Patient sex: F
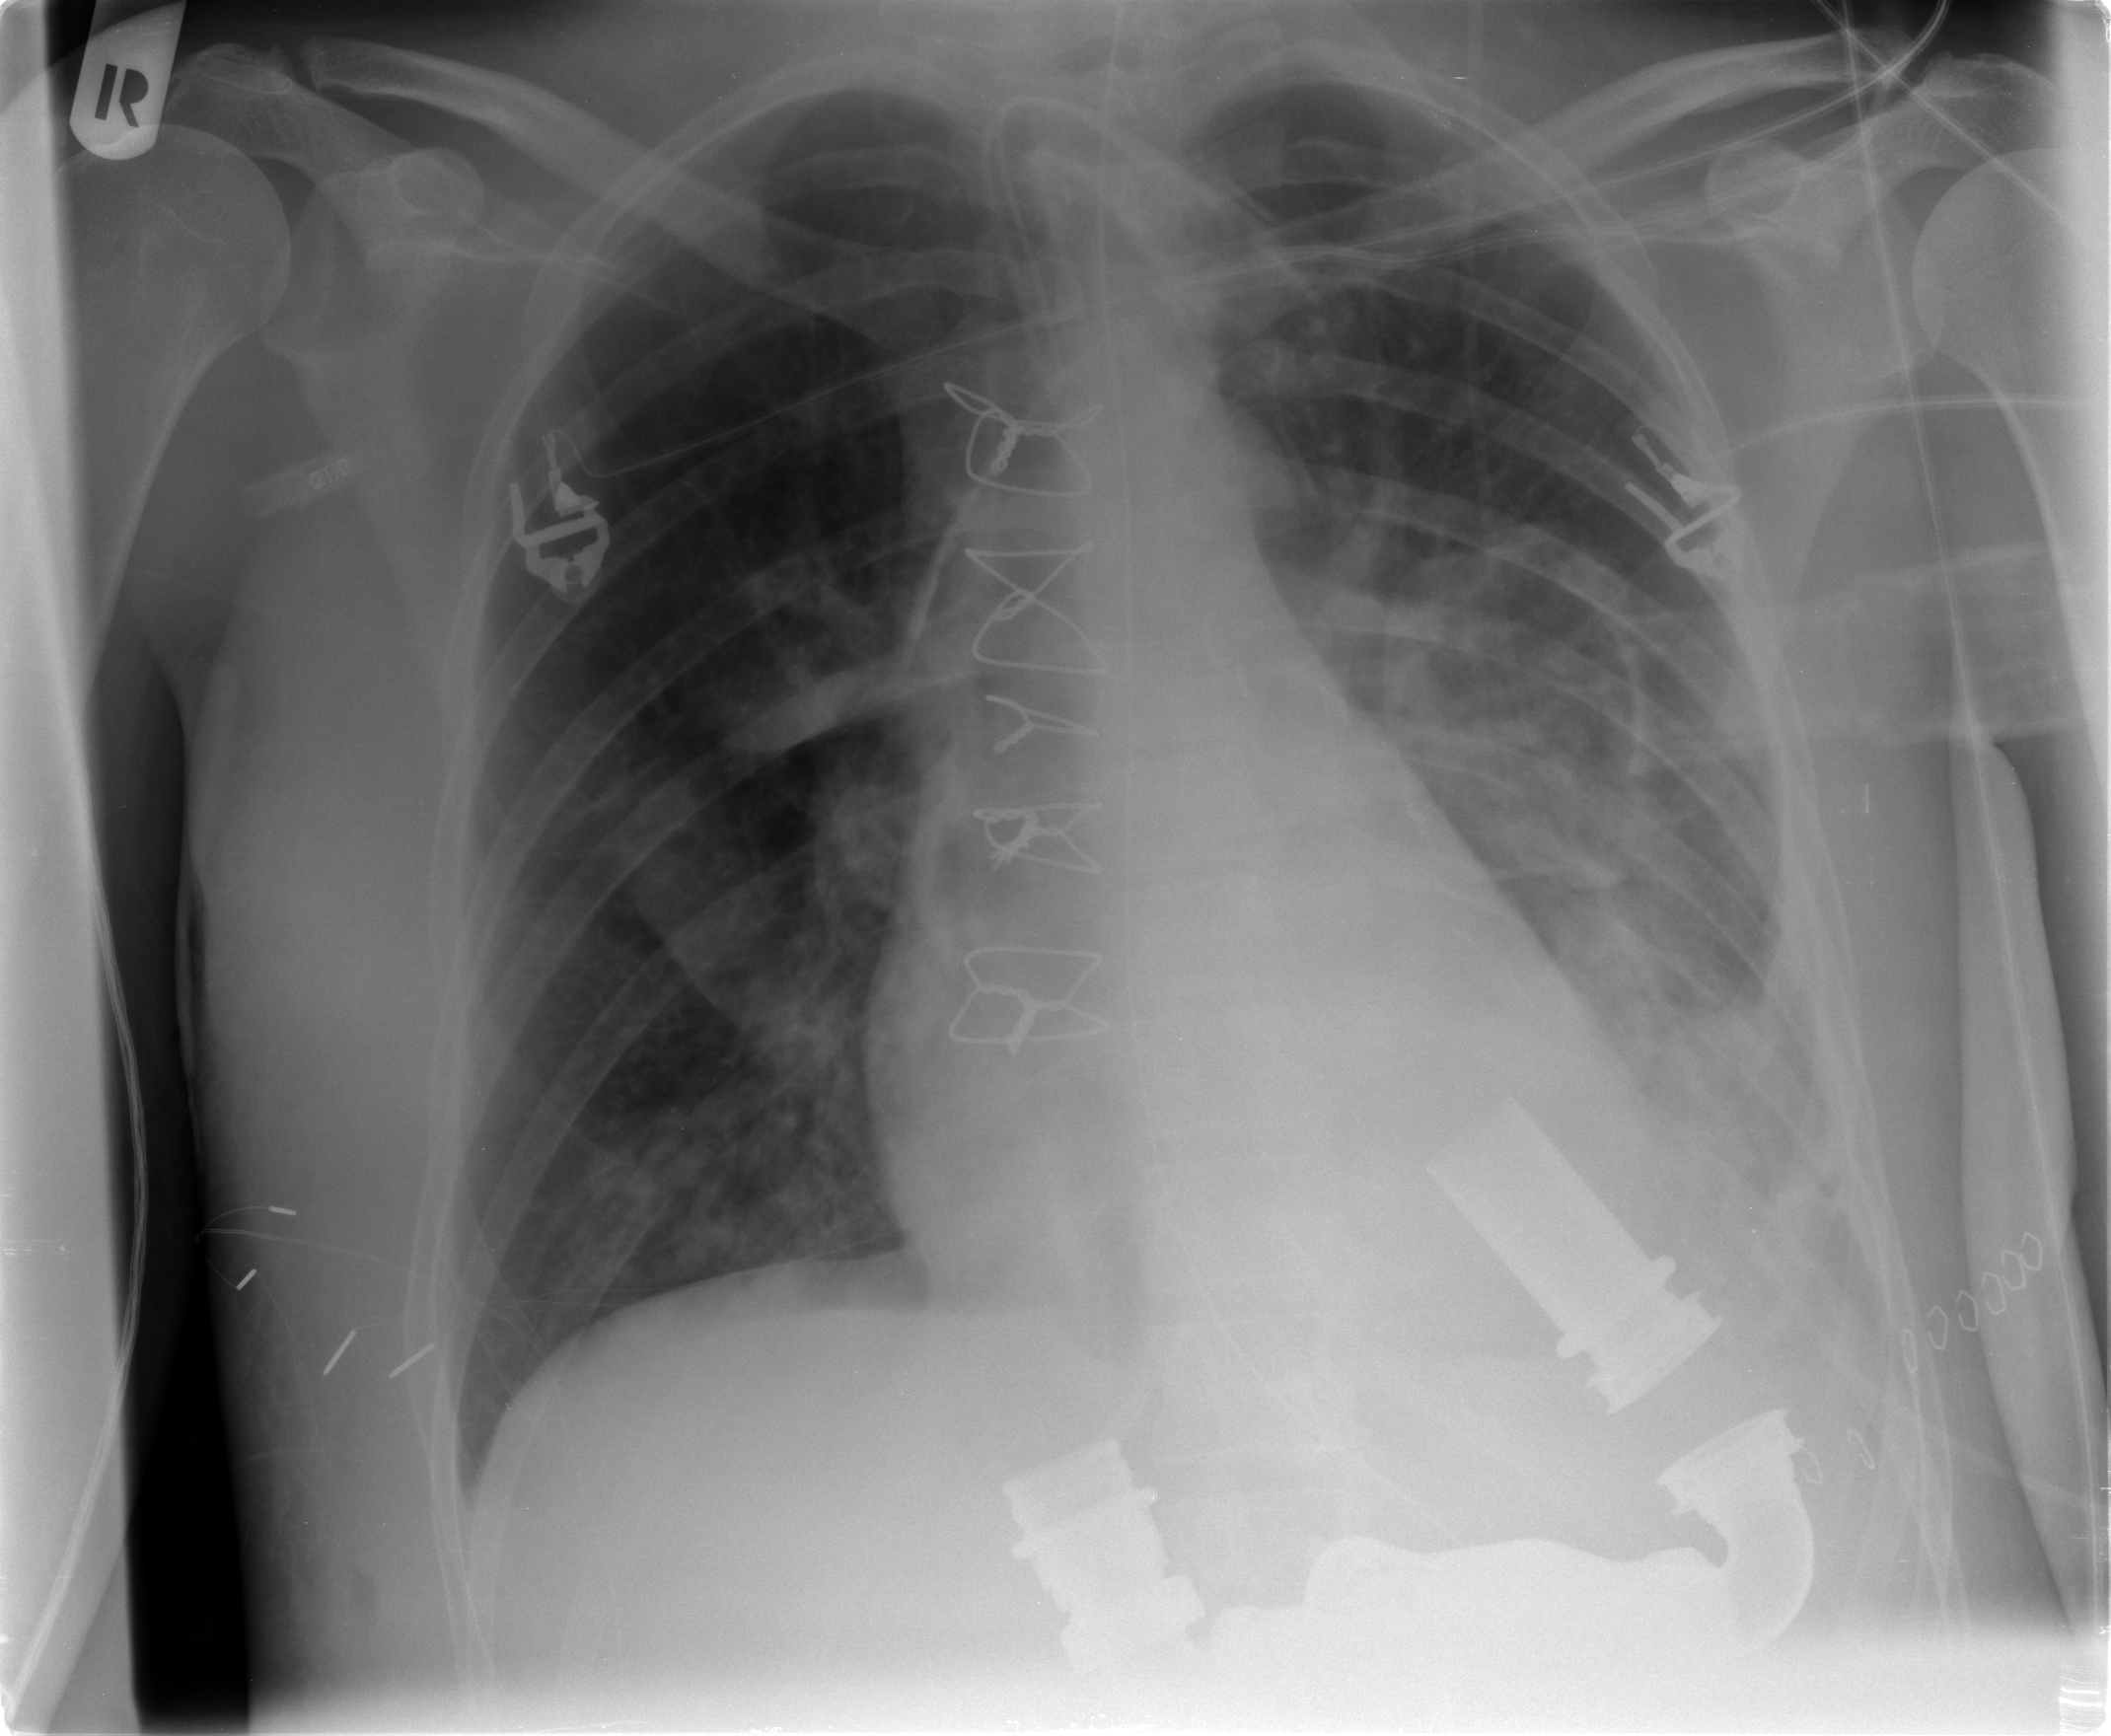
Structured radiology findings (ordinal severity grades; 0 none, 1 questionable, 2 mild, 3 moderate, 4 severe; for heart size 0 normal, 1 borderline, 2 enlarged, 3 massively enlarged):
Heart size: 0
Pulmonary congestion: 2
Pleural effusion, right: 0
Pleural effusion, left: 2
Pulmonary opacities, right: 2
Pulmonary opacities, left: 3
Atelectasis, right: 2
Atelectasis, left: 2